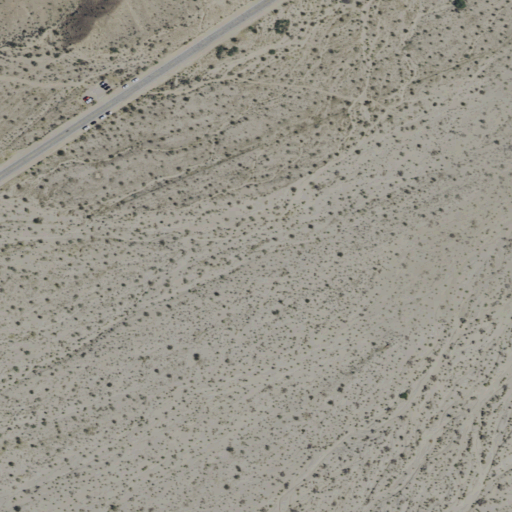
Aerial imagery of valley in California named Thousand Palms Canyon containing shrub, barren land, open development, and low intensity development